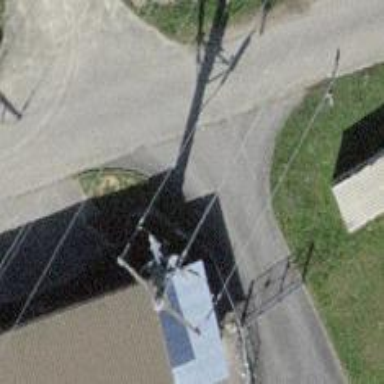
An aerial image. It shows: Power line with three cables.